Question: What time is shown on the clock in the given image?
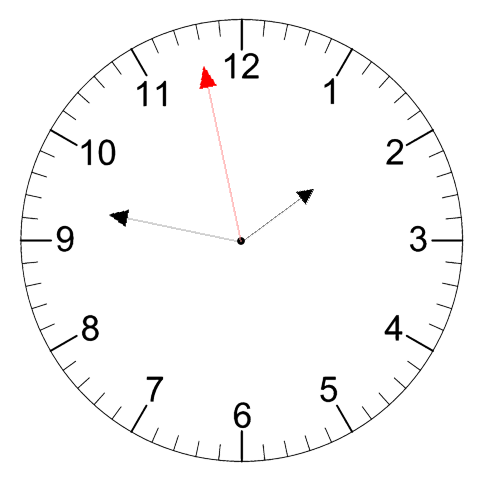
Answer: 01:46:58